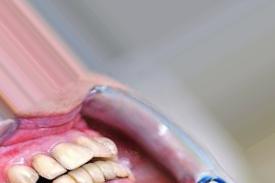
Condition: Tooth Discoloration